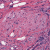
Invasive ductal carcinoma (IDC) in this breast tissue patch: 1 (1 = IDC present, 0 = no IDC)